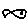
Label: fish